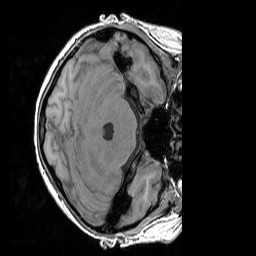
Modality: T1w
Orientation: axial
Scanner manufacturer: siemens
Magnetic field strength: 3 T
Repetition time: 1.83 s
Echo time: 0.00303 s